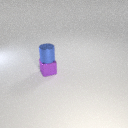
small purple metal cube below small blue metal cylinder